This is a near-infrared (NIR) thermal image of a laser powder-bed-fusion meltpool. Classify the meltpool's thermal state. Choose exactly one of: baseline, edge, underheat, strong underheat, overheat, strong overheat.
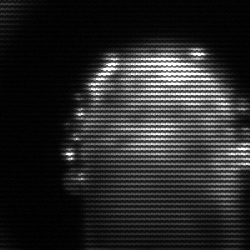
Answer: baseline